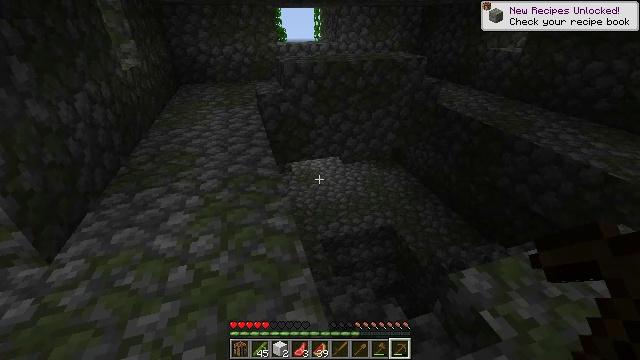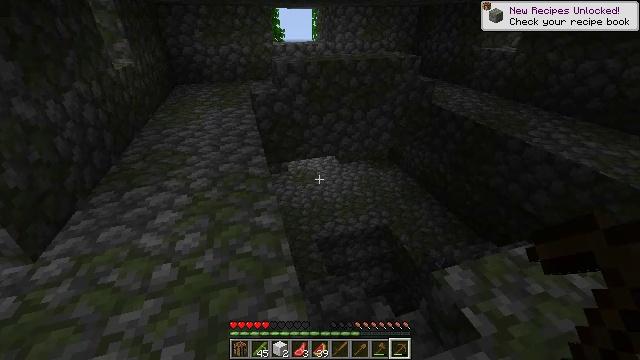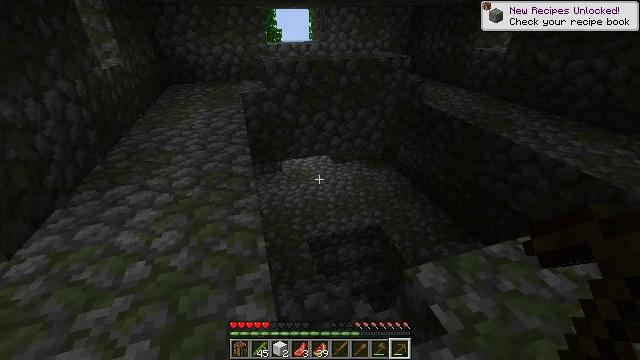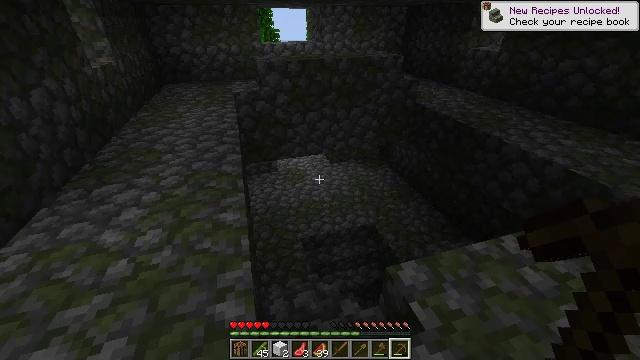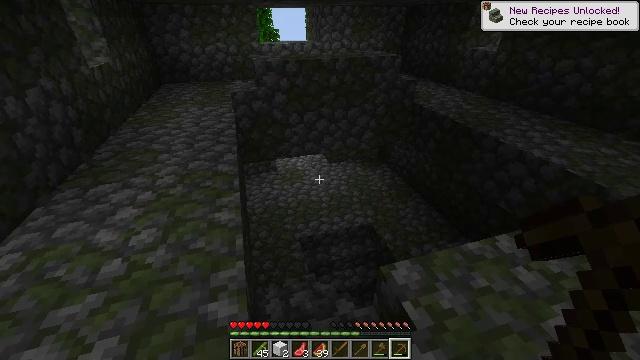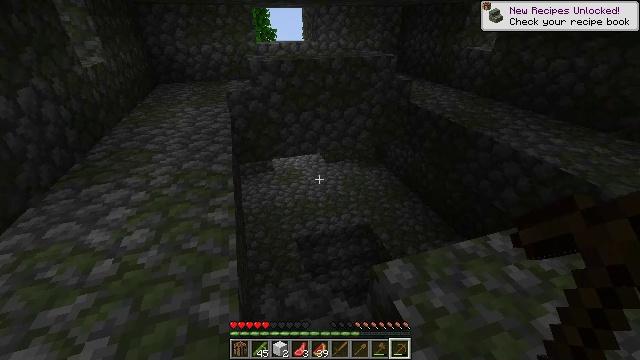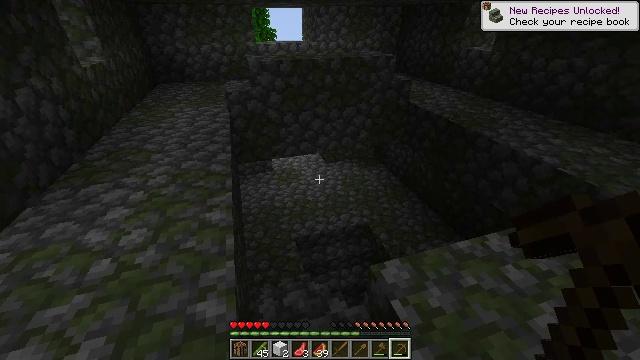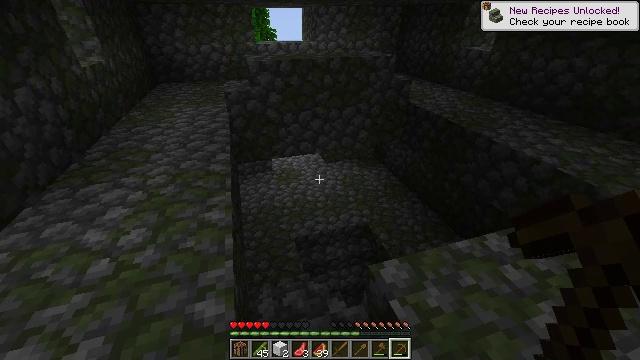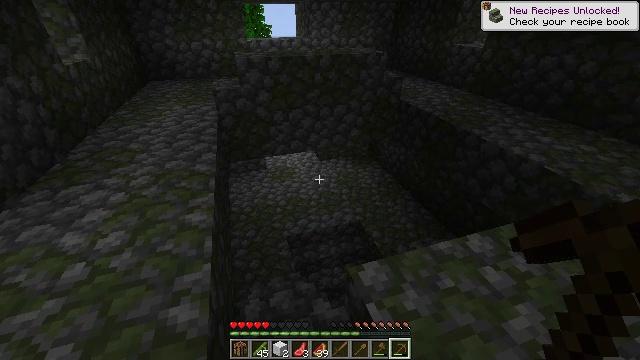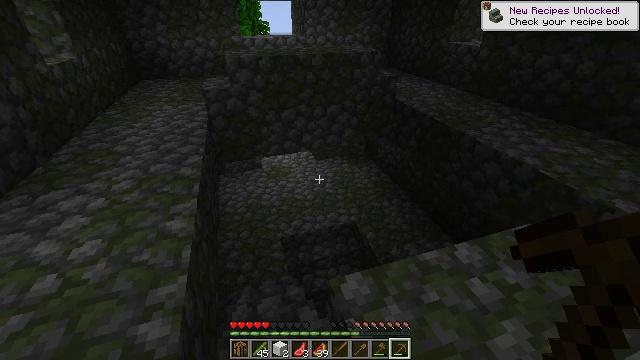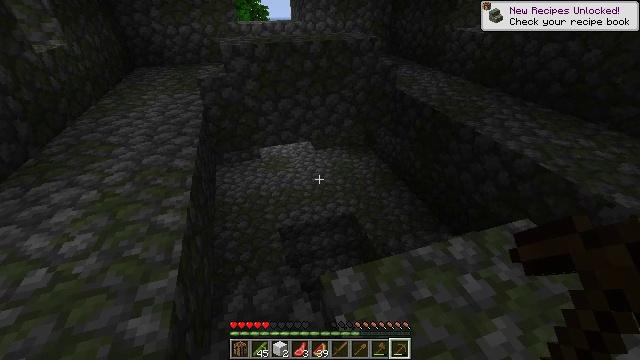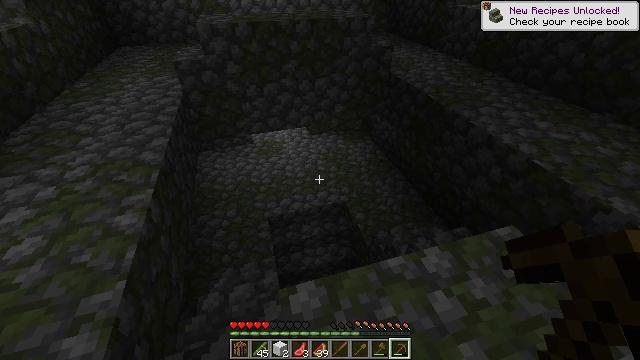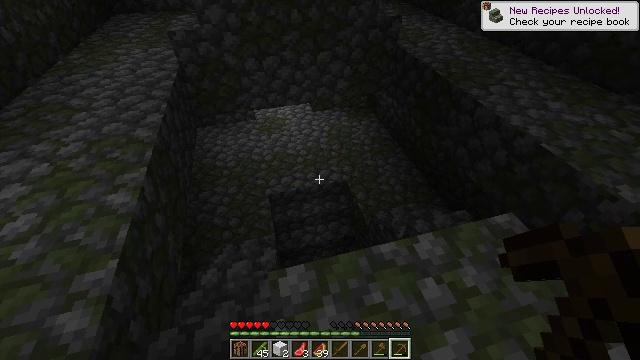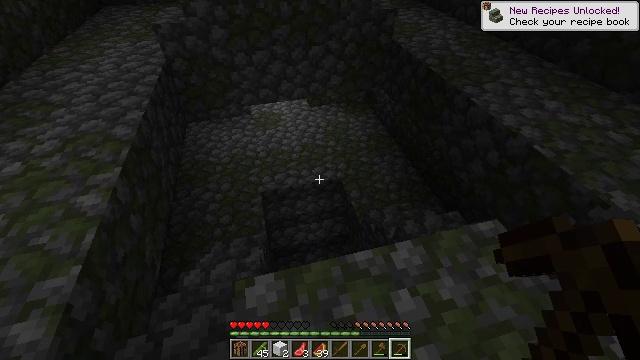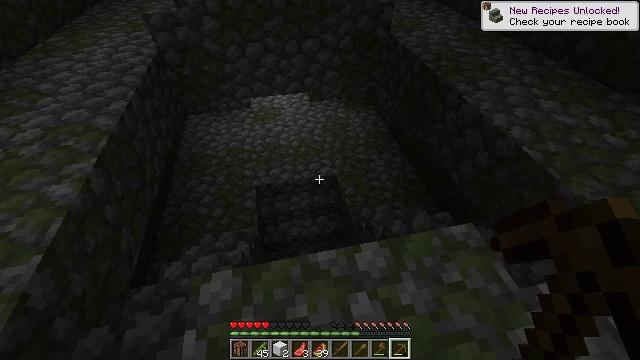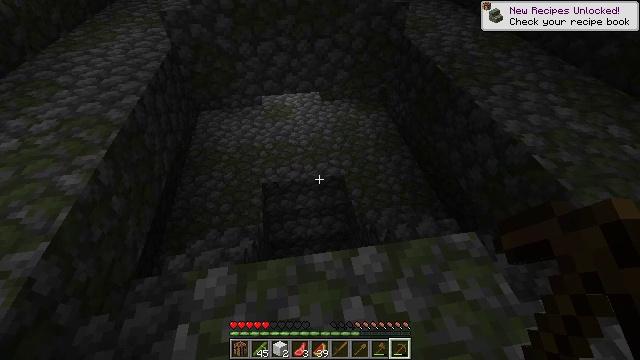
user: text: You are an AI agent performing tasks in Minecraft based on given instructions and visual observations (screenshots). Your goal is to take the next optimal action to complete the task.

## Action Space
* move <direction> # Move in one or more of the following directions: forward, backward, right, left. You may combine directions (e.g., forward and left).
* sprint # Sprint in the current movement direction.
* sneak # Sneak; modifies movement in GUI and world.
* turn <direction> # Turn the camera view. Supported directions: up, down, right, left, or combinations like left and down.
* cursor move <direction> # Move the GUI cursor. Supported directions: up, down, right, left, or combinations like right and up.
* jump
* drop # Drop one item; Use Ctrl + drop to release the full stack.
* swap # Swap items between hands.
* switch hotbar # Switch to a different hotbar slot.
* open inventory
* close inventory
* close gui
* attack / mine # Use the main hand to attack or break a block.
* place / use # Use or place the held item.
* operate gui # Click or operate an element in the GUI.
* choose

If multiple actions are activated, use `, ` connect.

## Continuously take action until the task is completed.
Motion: motion action
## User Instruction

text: Attack the lever to remove it.
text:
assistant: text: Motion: move right
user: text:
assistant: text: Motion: no_op
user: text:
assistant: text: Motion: no_op
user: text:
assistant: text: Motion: no_op
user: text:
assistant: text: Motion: no_op
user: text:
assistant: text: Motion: no_op
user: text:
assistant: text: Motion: move right
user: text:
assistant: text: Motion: move forward and move right
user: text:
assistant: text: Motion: move forward and move right
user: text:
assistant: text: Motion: move forward and move right, turn down
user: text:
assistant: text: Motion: move forward and move right, turn down
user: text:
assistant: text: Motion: move forward and move right, turn left and down
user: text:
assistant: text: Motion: move right, turn down
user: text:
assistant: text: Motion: move right, turn left and down
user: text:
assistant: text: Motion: turn left
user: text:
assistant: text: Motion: no_op
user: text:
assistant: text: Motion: no_op
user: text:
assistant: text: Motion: no_op
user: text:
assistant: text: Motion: no_op
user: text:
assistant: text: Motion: no_op
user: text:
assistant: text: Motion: no_op
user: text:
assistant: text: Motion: no_op
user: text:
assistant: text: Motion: move forward and move right, turn right
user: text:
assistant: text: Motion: move forward and move right, turn right
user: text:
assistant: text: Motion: move forward and move right
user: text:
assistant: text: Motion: move forward and move right, turn left
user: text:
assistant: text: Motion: move forward and move right, turn left
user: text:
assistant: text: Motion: move forward and move right, turn left
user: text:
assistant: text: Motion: move forward, sprint, turn left
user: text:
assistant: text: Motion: move forward, sprint, turn left